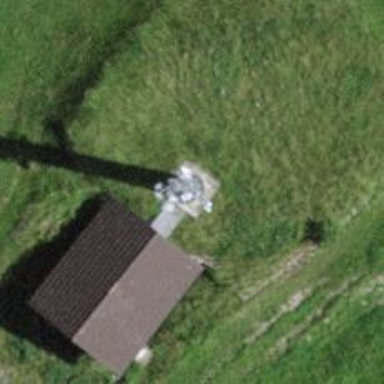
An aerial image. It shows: Communication tower.